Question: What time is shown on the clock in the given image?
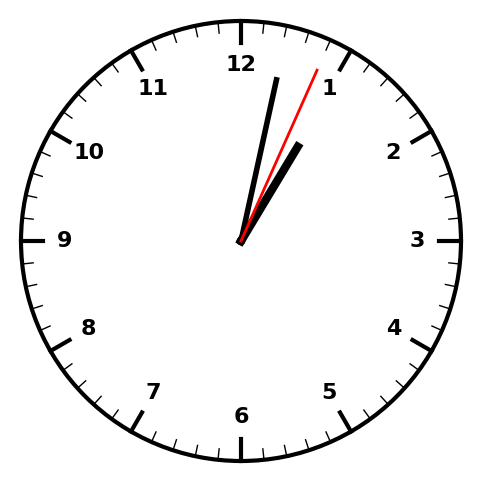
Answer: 01:02:04